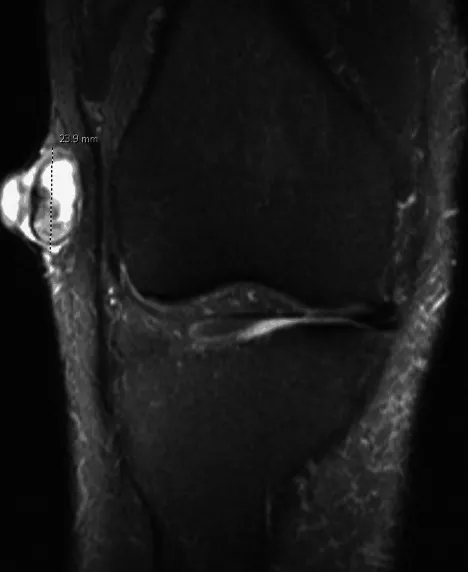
Coronal MRI (proton density-weighted, fat-suppressed, turbo spin echo) demonstrating the structure of the lesion along the lateral aspect of the right knee. . MRI, magnetic resonance imaging.
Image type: radiology (mri)